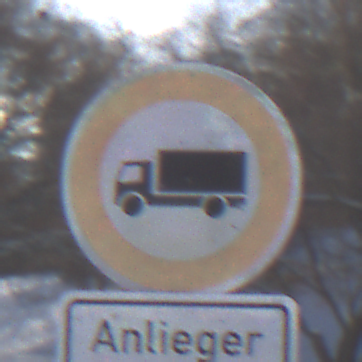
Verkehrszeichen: VerbotFuerKraftfahrzeugeUeberDreiKommaFuenfTonnen
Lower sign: PersonengruppenFrei1
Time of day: MorningAfternoon
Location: Outdoor (Nature)
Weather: PartlyCloudy
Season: Winter
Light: Natural